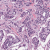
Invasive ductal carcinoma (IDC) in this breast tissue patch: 1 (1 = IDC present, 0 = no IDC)